Question: I am experiencing a problem while adding subviews to a viewController.
I am trying to make a floating button on top of a UITableView like the facebook messenger app's 'create new chat' button.
'''
UIViewController *viewController = [[UIViewController alloc] init];
UITableView *tableView = [[UITableView alloc] initWithFrame:viewController.view.frame];
UIImageView *imageView = [[UIImageView alloc] initWithImage:[UIImage imageNamed:@"image"]];
imageView.frame = CGRectMake(240, 340, 50, 50);
[viewController.view addSubview:tableView];
[viewController.view addSubview:imageView];
'''
This works as desired, leaving the image floating at my desired position and the tableView scrollable but it introduces a small black bar under the UINavigationBar and i don't understand why its appearing.

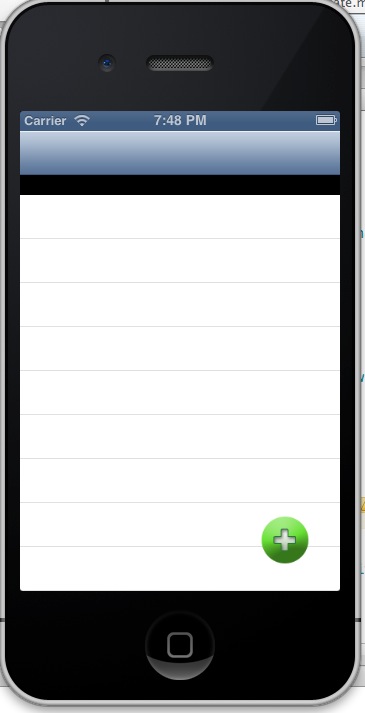
Answer: Change 'viewController.view.frame' to 'viewController.view.bounds'
'''
UITableView *tableView = [[UITableView alloc] initWithFrame:viewController.view.bounds];
'''
If you look at frame params, you'll see, that 'viewController.view.frame.origin.y > 0.0f'.
> frame - This rectangle defines the size and position of the view in
its superview's coordinate systembounds - The bounds rectangle, which
describes the view's location and size in its own coordinate system.
<URL>